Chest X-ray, AP view. Patient: 57 years old, sex F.
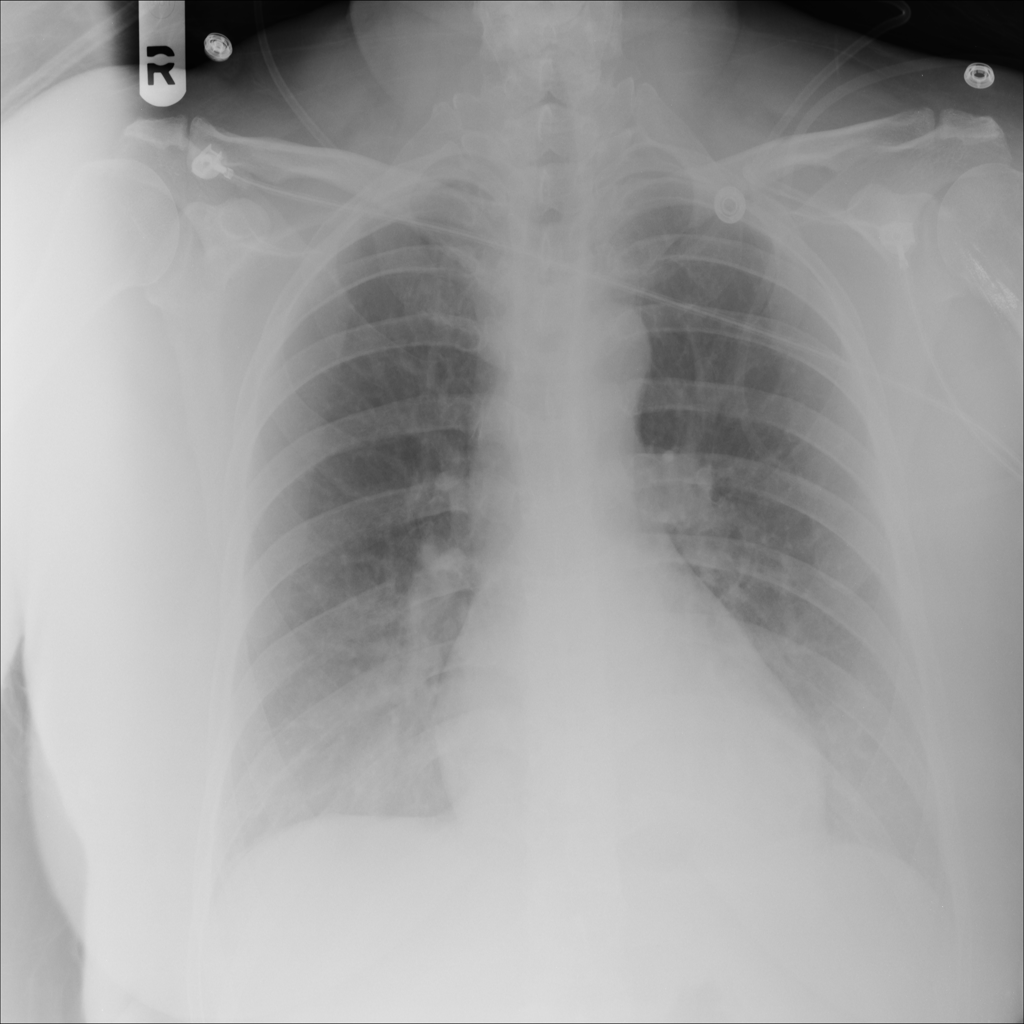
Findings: No Finding